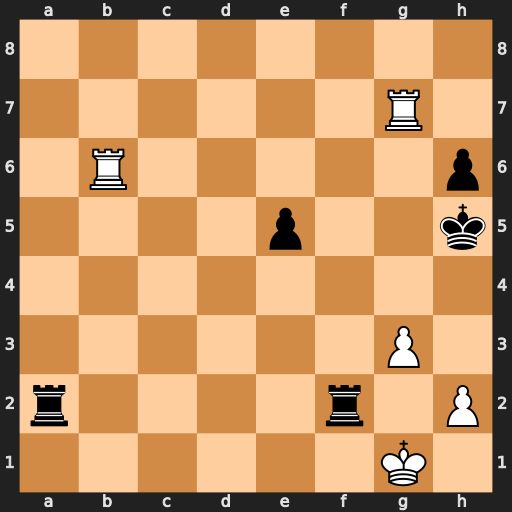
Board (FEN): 8/6R1/1R5p/4p2k/8/6P1/r4r1P/6K1
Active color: w
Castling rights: -
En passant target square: -
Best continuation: g4+ Kh4 Rxh6#